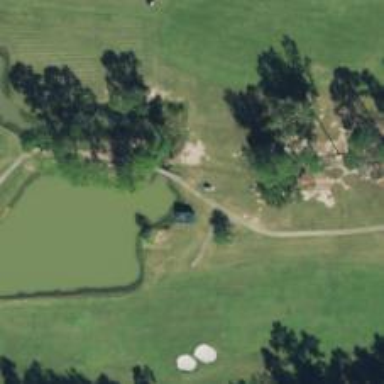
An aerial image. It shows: Service road alongside golf path.